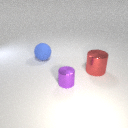
small purple metal cylinder to the right of large blue rubber sphere